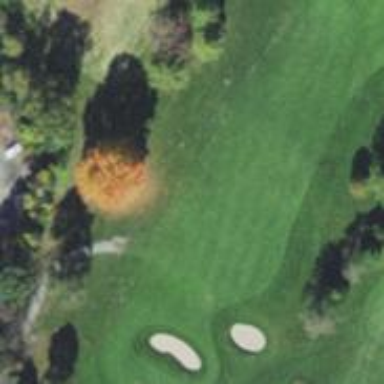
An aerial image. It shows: Golf hole.